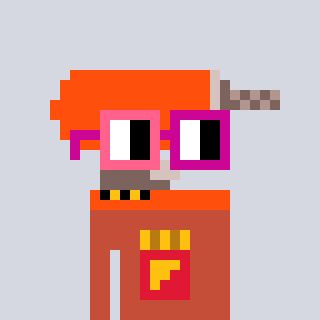
a pixel art character with square pink and red glasses, a drill-shaped head and a rust-colored body on a cool background